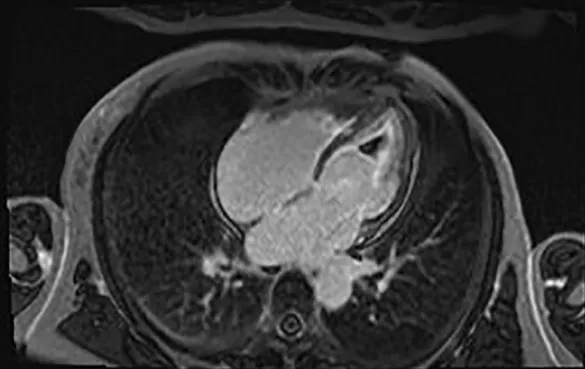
Cardiac MRI with contrast showing diffuse mid to apical left ventricular subendocardial abnormal late gadolinium enhancement.
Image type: radiology (mri)